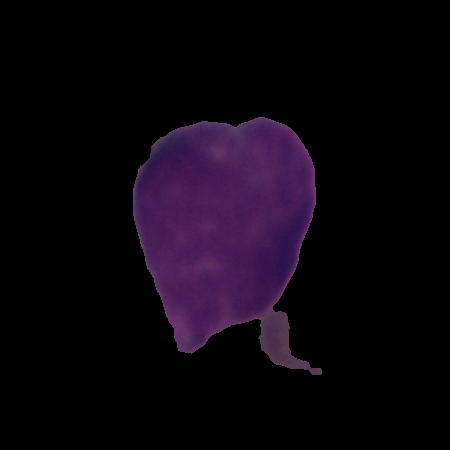
Label: cancer